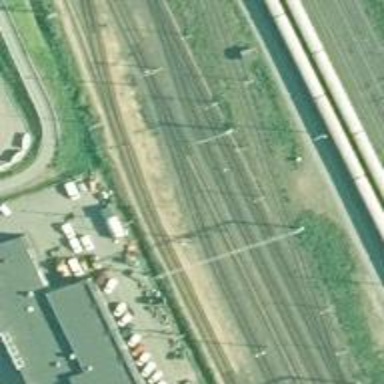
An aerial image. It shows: Railway yard with electrified contact lines.